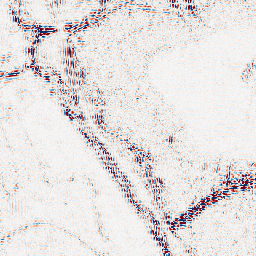
Category: wavelet
Decomposition family: wavelet_reverse_biorthogonal
Decomposition parameters: wavelet: rbio5.5
level: 2
Upsampling method: quartic
Upsampling parameters: scale: 2
Upsampling scale: 2